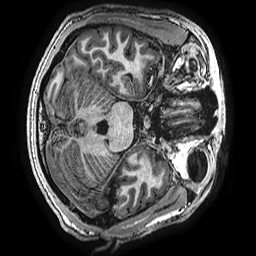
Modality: T1w
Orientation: axial
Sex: male
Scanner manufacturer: ge
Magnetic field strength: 3 T
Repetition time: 0.007644 s
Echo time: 0.003468 s